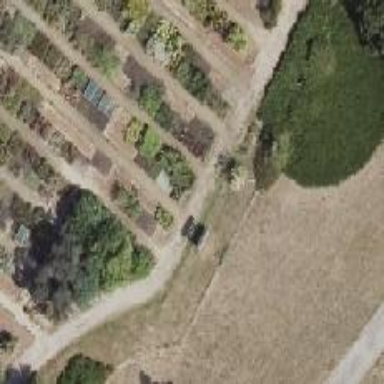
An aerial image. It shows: Flowerbed that is used for landscaping or gardening purposes.